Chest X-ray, AP view. Patient: 85 years old, sex F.
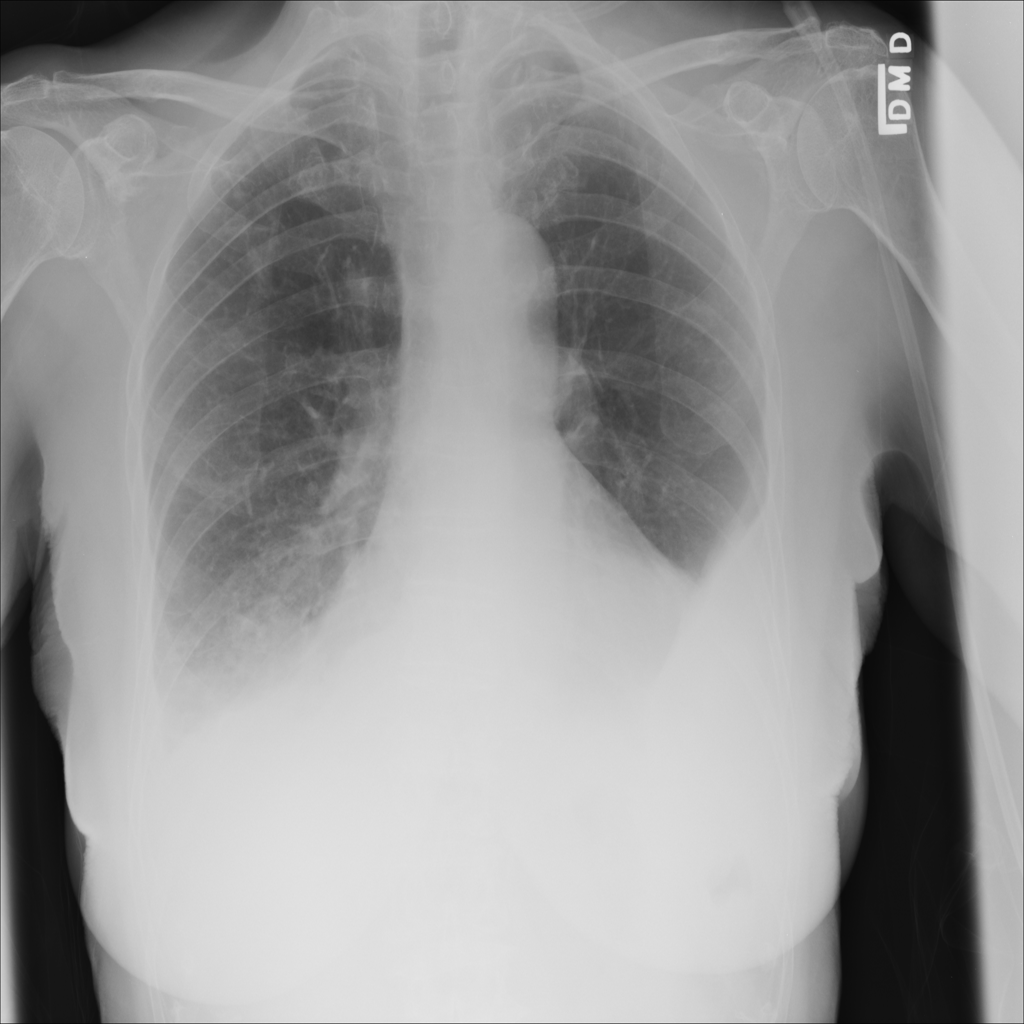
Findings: No Finding